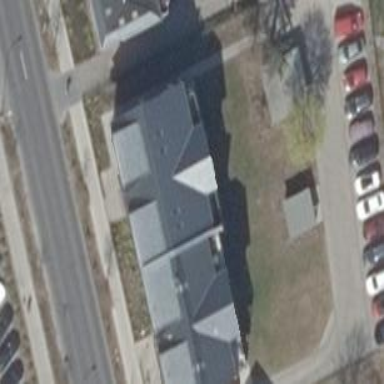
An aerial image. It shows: Residential building with gabled roof in grey color. The roof orientation is along the building.